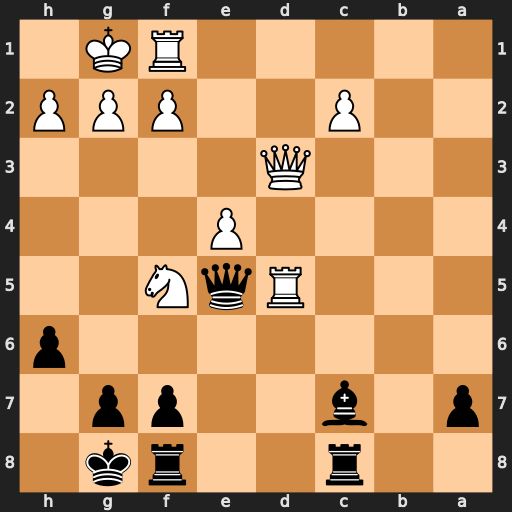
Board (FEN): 2r2rk1/p1b2pp1/7p/3RqN2/4P3/3Q4/2P2PPP/5RK1
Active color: b
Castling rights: -
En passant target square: -
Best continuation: Qxh2#